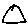
Label: triangle